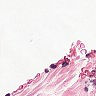
Metastatic tissue present: no